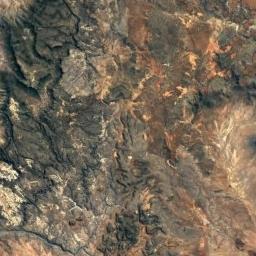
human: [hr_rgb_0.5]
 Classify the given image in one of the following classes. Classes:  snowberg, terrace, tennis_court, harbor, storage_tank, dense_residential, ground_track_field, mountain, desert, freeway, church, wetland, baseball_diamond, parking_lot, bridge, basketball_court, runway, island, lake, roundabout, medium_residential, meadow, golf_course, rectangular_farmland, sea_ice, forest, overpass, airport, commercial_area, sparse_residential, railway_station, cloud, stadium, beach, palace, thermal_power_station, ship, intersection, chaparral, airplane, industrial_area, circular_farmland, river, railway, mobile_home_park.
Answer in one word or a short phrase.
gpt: mountain